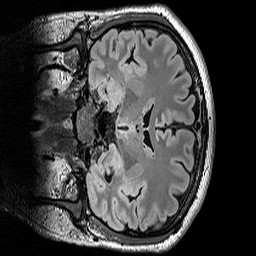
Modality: FLAIR
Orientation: coronal
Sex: male
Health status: ill
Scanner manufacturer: siemens
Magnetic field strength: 3 T
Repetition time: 5 s
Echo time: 0.388 s